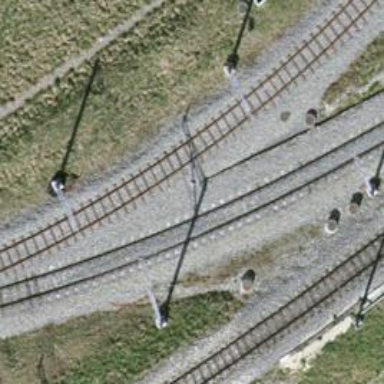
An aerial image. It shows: Narrow-gauge railway with one track. The electrification is done using contact line. It is spur service.